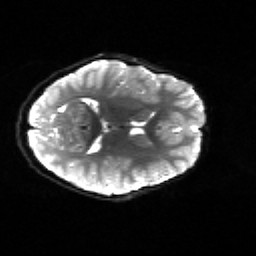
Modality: sbref
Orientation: axial
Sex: female
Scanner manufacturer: siemens
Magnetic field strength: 3 T
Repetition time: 5 s
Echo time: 0.071 s